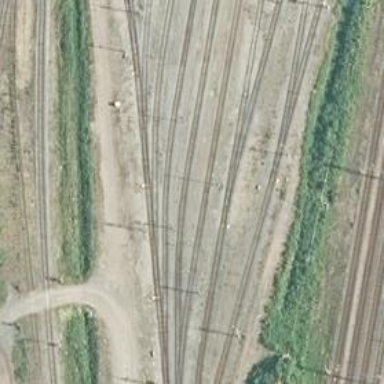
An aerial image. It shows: Railway yard in service.